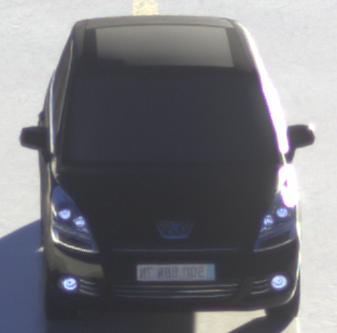
Make: Peugeot
Model: 5008 120 VTi
Detailed model: 5008 (I) Van
Model produced from: 2009/10
Model produced until: 2011/07
Doors: 5
Color: black
Road condition: wet road
Daytime: sunrise or sunset
Contrast: high contrast